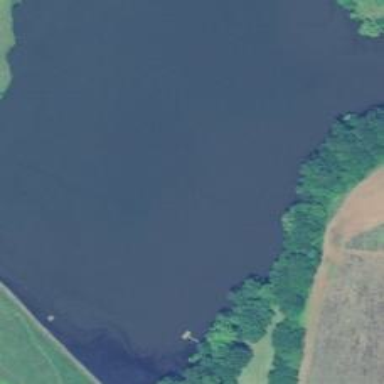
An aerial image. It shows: Reservoir.